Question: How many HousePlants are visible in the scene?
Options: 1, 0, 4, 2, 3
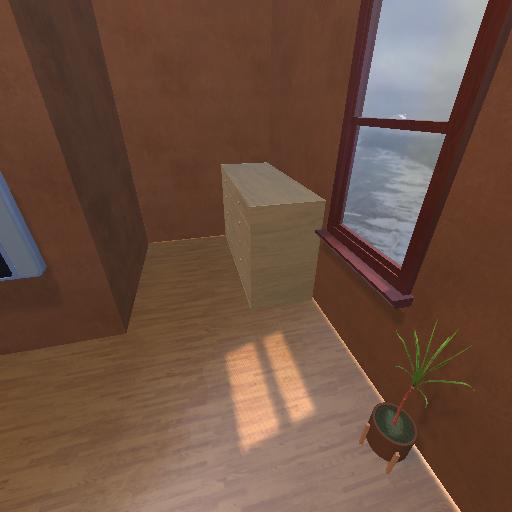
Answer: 1